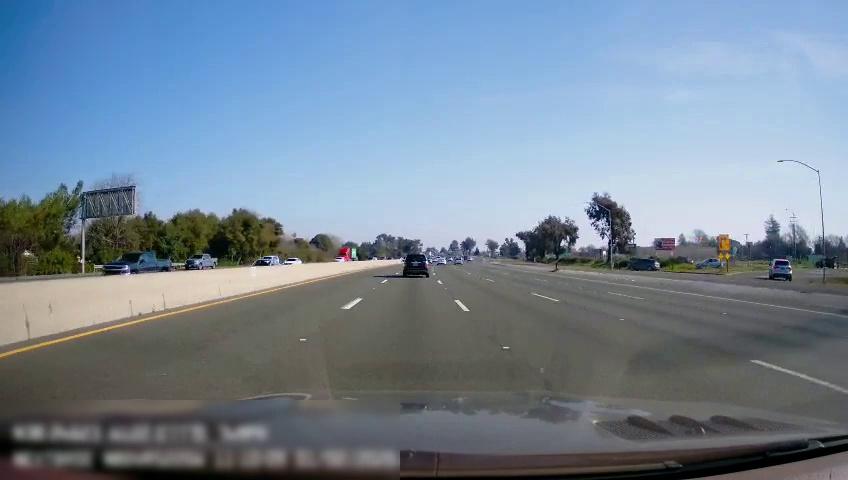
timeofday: Day
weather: Sunny
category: Drivable Space
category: Drivable Space
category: Vehicles | Car
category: Vehicles | SUV
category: Vehicles | SUV
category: Vehicles | Van
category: Vehicles | SUV
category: Vehicles | SUV
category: Vehicles | Truck
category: Vehicles | Truck
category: Vehicles | Truck
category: Vehicles | SUV
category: Vehicles | Car
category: Vehicles | Car
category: Vehicles | Car
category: Lanes | Alternate Lane
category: Lanes | Current Lane
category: Lanes | Current Lane
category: Lanes | Alternate Lane
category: Lanes | Alternate Lane
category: Lanes | Alternate Lane
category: Traffic | Signs
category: Traffic | Signs